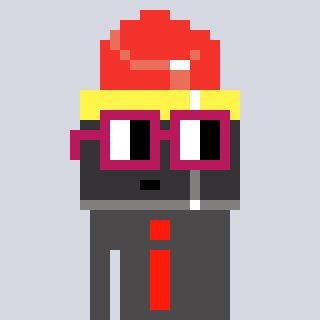
a pixel art character with square dark red glasses, a lipstick-shaped head and a grayscale-colored body on a cool background